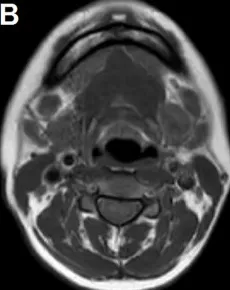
T1-weighted images demonstrated the low signal intensity of submandibular glands.
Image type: radiology (mri)